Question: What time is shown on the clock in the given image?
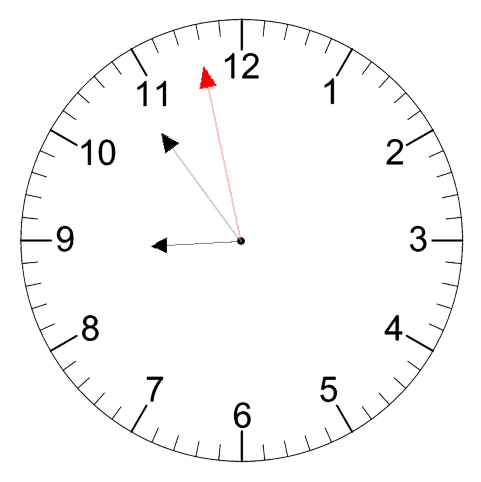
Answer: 08:53:58